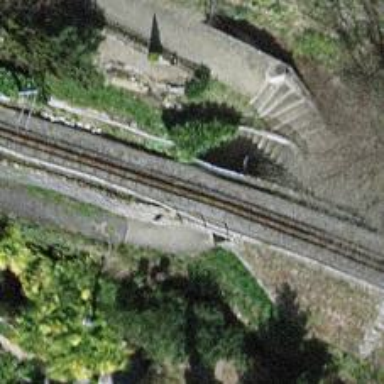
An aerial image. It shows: Narrow-gauge railway bridge with electrified tracks and single track passing over it.